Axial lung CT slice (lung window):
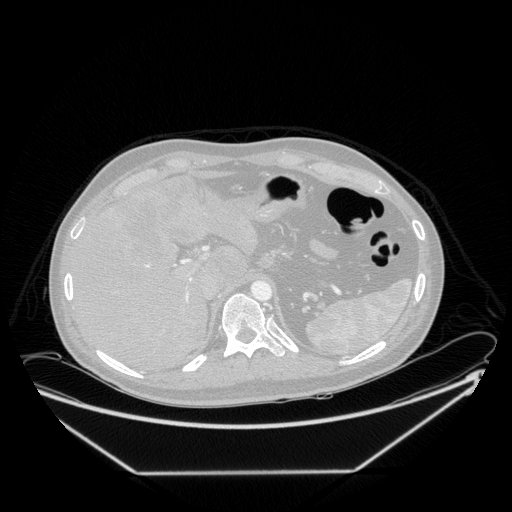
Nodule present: no